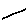
Label: line